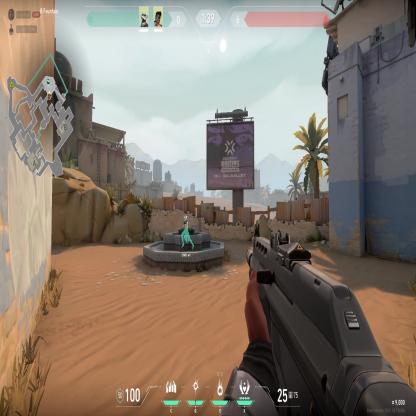
Label: teammate